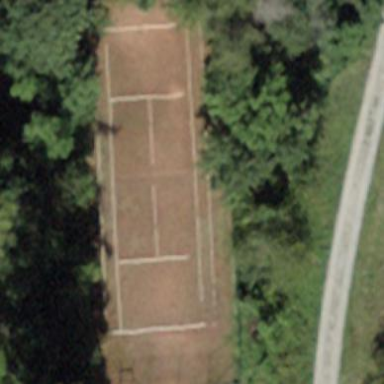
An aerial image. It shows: Tennis court on the leisure land pitch.